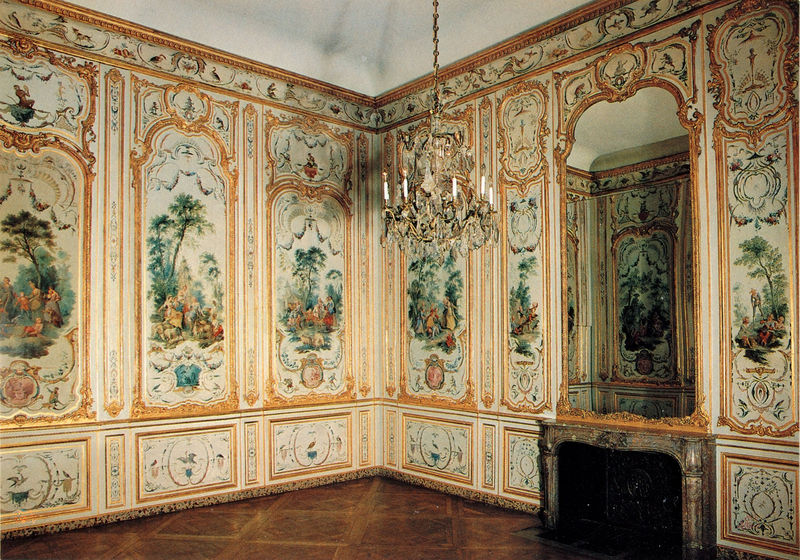
Titel: Hôtel de Rohan, Salon des Singes
Künstler: Christophe Huet
Standort: Paris
Institution: Archives Nationales
Schlagwörter: blau, dunkel, gemälde, schatten, weiß, bäume, gelb, grün, landschaft, menschen, braun, bunt, grau, hell, holz, licht, marmor, orange, raum, zeichnung, zimmer, rot, schloss, beige, malerei, muster, ornament, wand, architektur, barock, rahmen, sockel, stein, bild, innenraum, spiegel, felder, natur, sonne, boden, land, gold, interieur, decke, pflanzen, rokoko, rosa, kamin, ranken, farbig, bilder, bogen, parkett, kette, grisaille, rand, saal, salon, tapete, verzierung, wandmalerei, kerze, kerzen, kronleuchter, leuchter, lüster, stuck, foto, fotografie, bögen, wände, nische, photo, fries, wappen, kerzenleuchter, wandbilder, gesims, farbfoto, palmen, rokokko, prunk, kandelaber, lambrequin, vertäfelung, spätbarock, wandvertäfelung, barok, sockelzone, rocaille, festsaal, wandbemalung, panele, chinoiserie, boisserie, holzvertägelung, kaminöffnung, landschaften, landschaftsbilder, rankenwerk, roccails, roccalls, rokokoornamentik, spuegelung, stuk, tapetentür, tepetentür, tapeten, wandtafeln, wandmalereien, piegel, raum wandmalerei, kerzenleichter